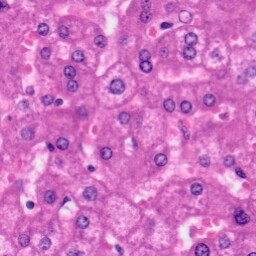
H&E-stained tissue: Liver